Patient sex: F
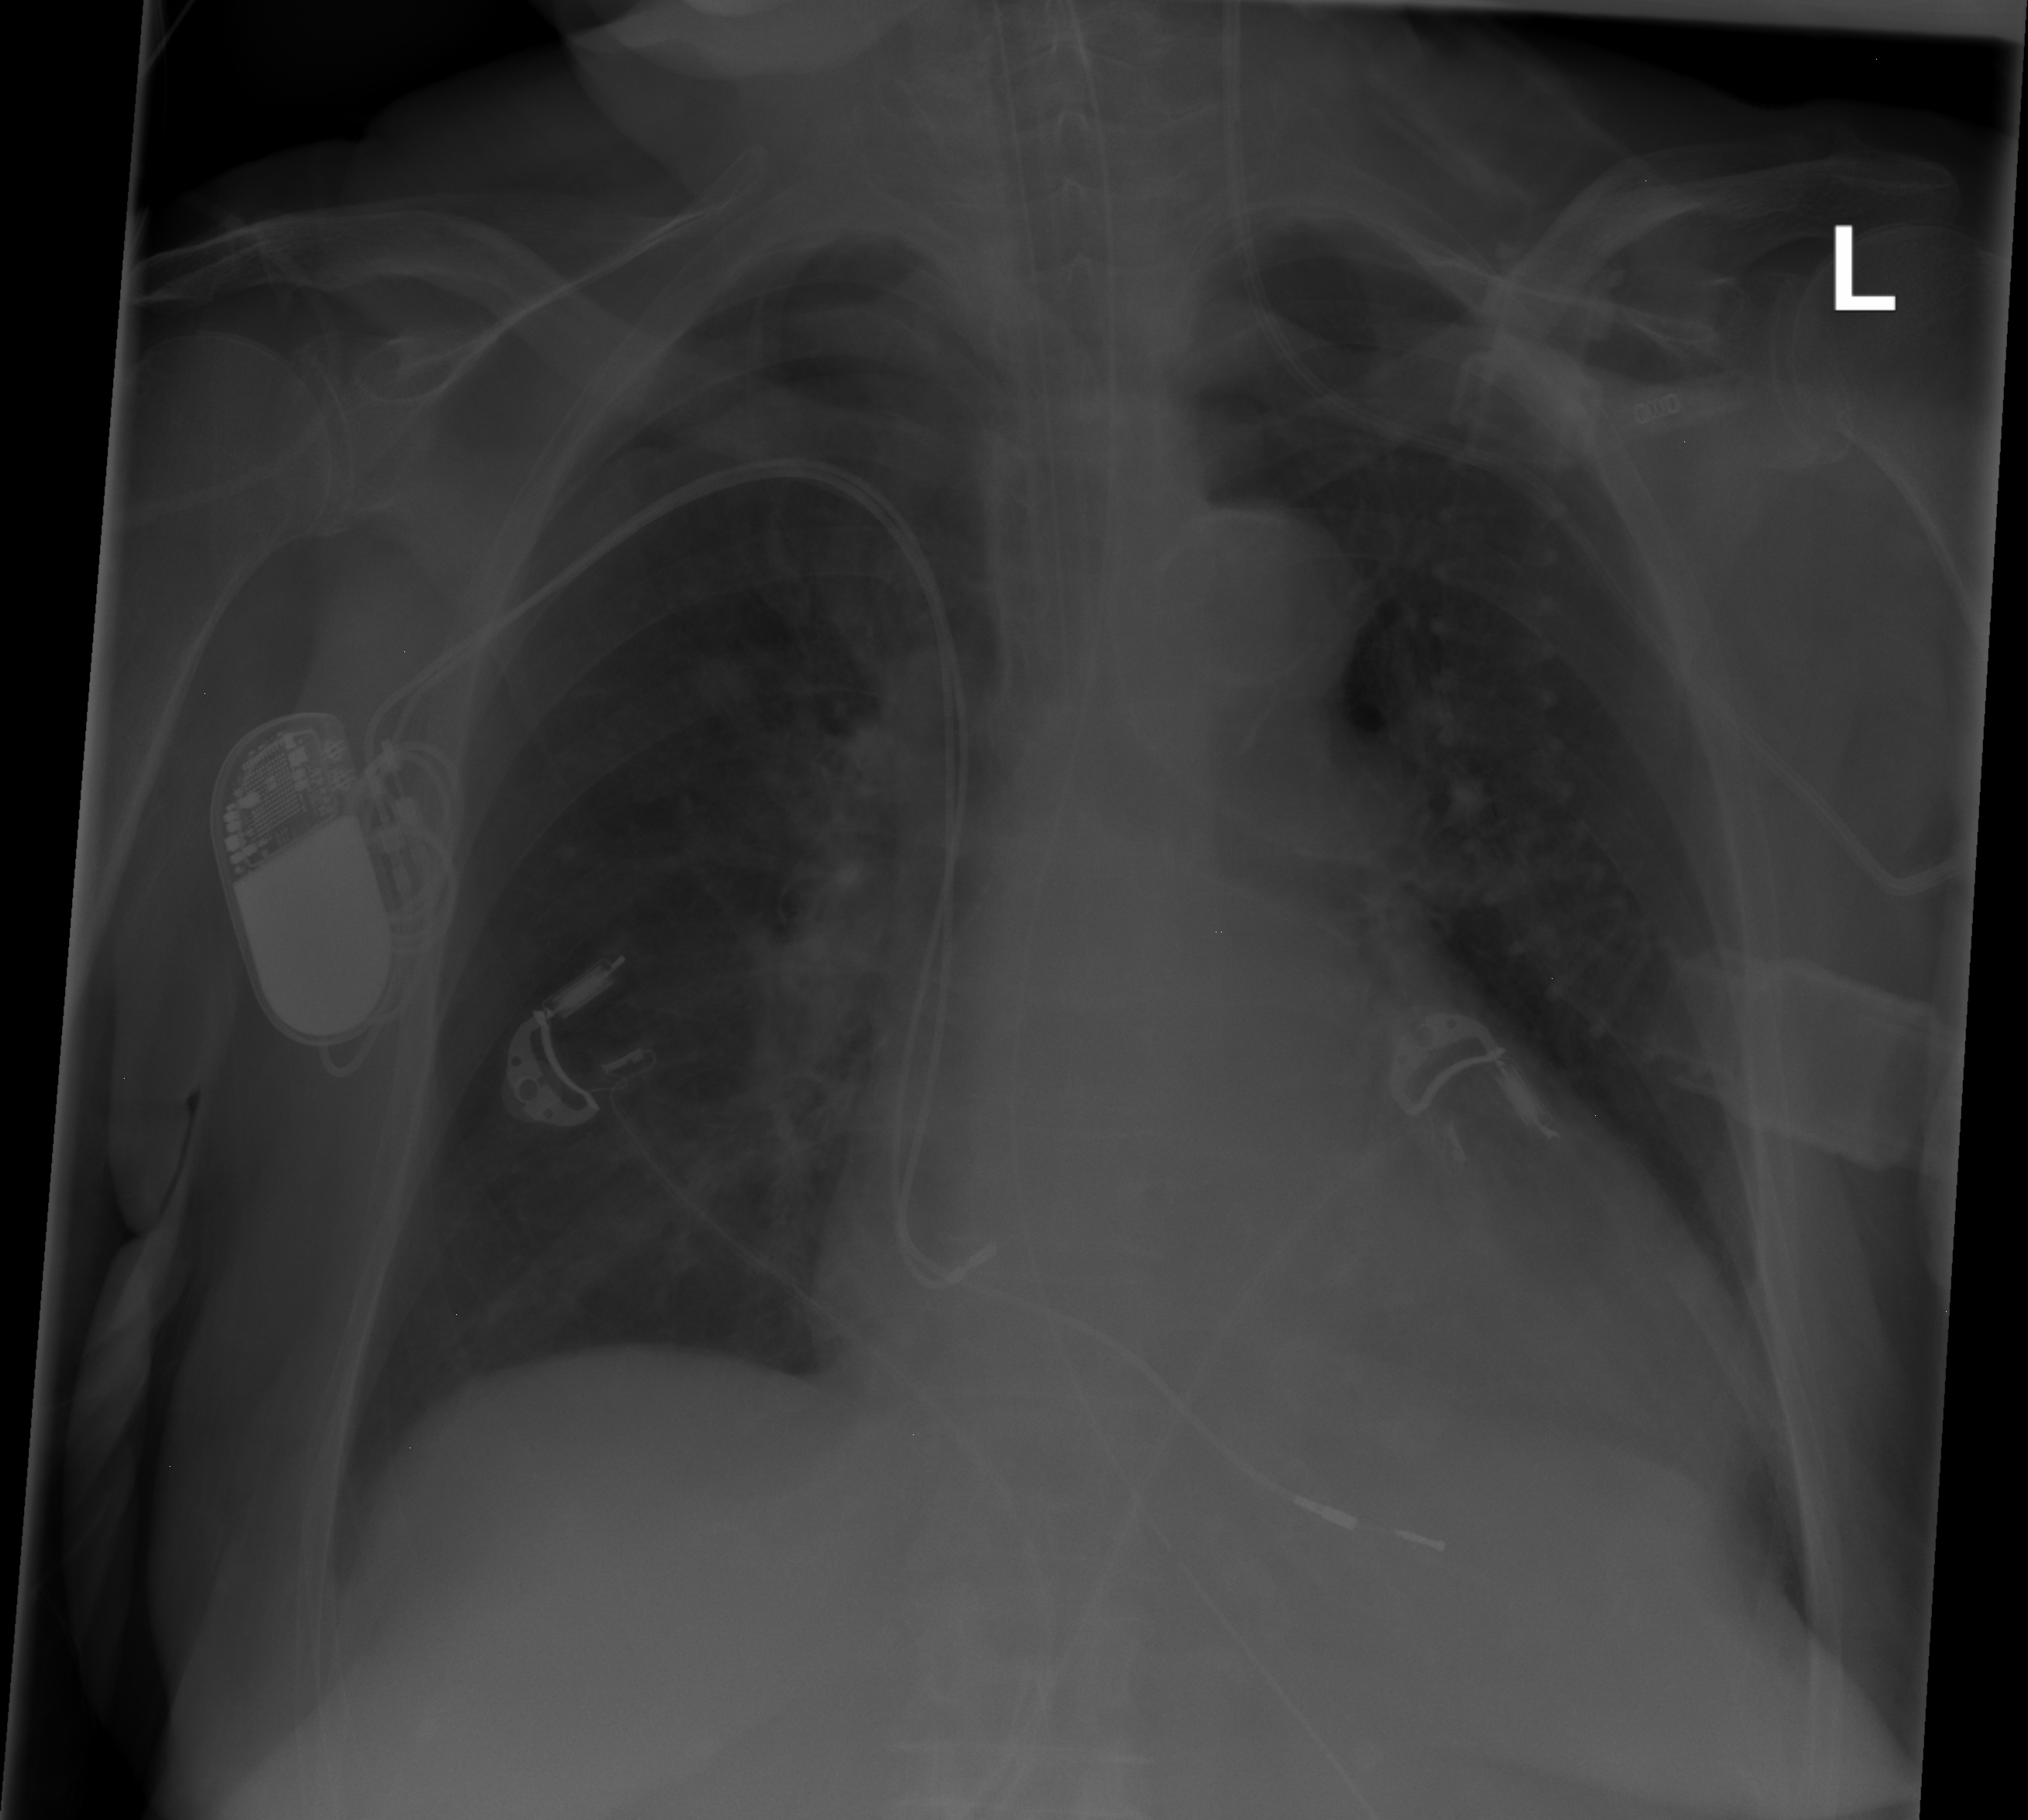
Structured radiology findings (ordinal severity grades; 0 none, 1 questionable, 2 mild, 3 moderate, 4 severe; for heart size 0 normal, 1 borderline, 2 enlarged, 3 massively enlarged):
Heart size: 2
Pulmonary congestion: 0
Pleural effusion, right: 0
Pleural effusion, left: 0
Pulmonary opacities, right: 0
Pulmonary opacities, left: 0
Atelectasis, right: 0
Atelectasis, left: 0